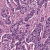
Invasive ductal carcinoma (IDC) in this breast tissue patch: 1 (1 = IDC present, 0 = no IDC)